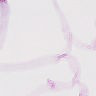
Metastatic tissue present: no